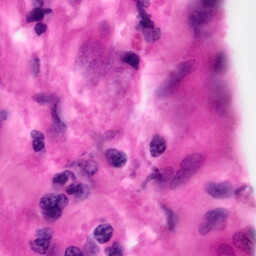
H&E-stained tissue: Pancreatic